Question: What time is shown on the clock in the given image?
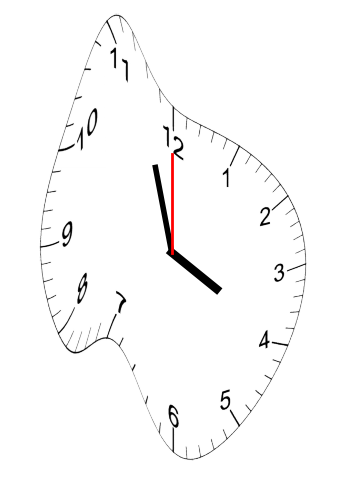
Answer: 03:57:00